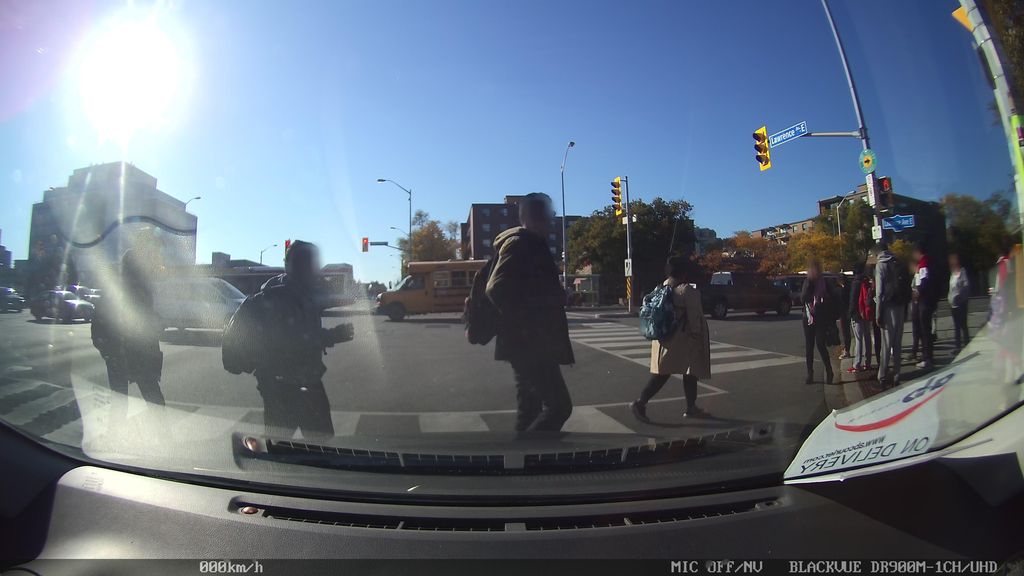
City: toronto